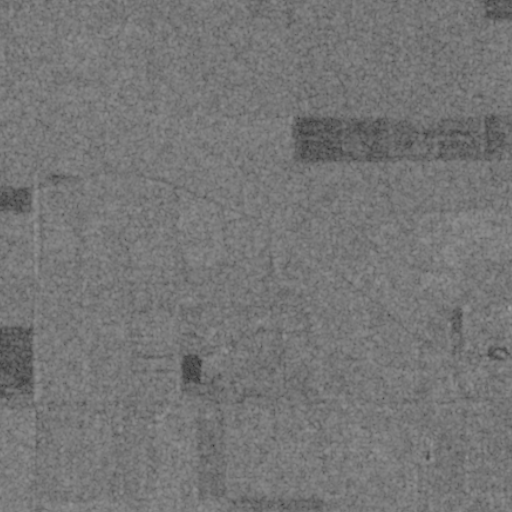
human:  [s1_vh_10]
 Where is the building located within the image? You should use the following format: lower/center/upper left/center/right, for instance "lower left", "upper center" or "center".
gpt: The building is located in the lower left of the image.
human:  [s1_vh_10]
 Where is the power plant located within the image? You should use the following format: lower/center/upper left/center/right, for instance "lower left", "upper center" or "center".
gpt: There is no power plant in the image.

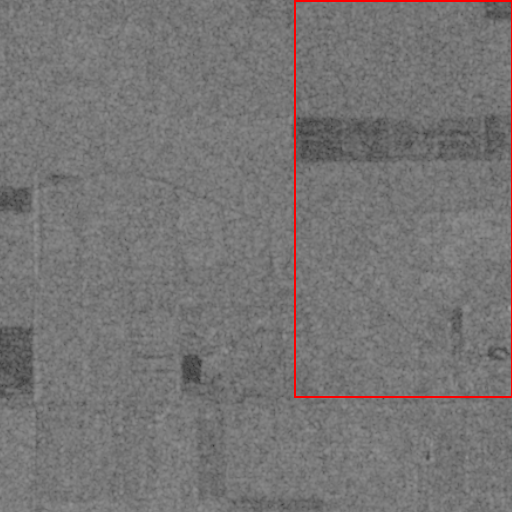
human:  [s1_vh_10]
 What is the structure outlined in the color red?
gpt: The structure outlined in red is a crop field.
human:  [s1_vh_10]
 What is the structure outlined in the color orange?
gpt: There is no orange outline.